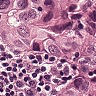
Metastatic tissue present: yes